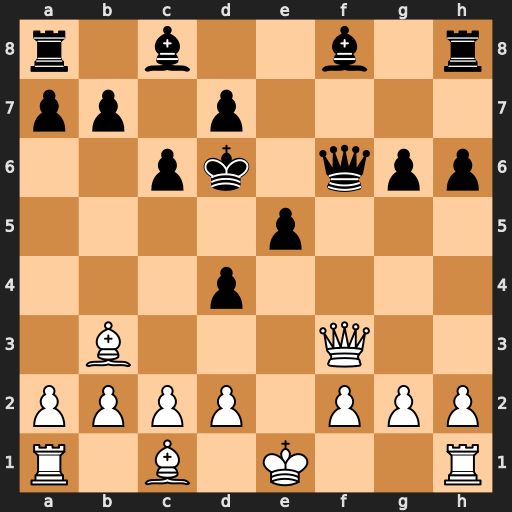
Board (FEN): r1b2b1r/pp1p4/2pk1qpp/4p3/3p4/1B3Q2/PPPP1PPP/R1B1K2R
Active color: w
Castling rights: KQ
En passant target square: -
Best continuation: Qxf6+